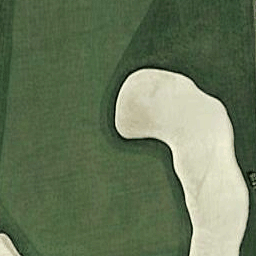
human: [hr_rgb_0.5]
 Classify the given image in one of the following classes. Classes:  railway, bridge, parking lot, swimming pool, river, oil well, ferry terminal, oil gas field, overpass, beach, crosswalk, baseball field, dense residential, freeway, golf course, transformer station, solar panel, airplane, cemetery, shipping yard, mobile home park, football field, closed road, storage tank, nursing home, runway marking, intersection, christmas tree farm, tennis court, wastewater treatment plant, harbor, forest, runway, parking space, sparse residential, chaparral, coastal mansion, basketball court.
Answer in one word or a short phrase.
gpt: golf course